Interaction volume radius: 5 \u00c5
Interaction volume height: 30 \u00c5
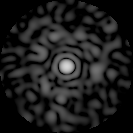
Disorder parameter: 0.844